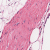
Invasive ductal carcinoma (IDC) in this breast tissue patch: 0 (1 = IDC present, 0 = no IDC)